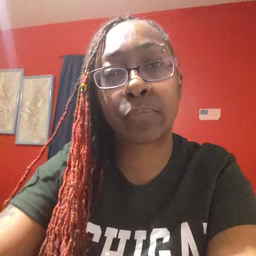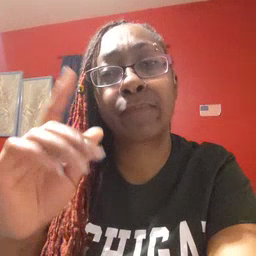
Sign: finger